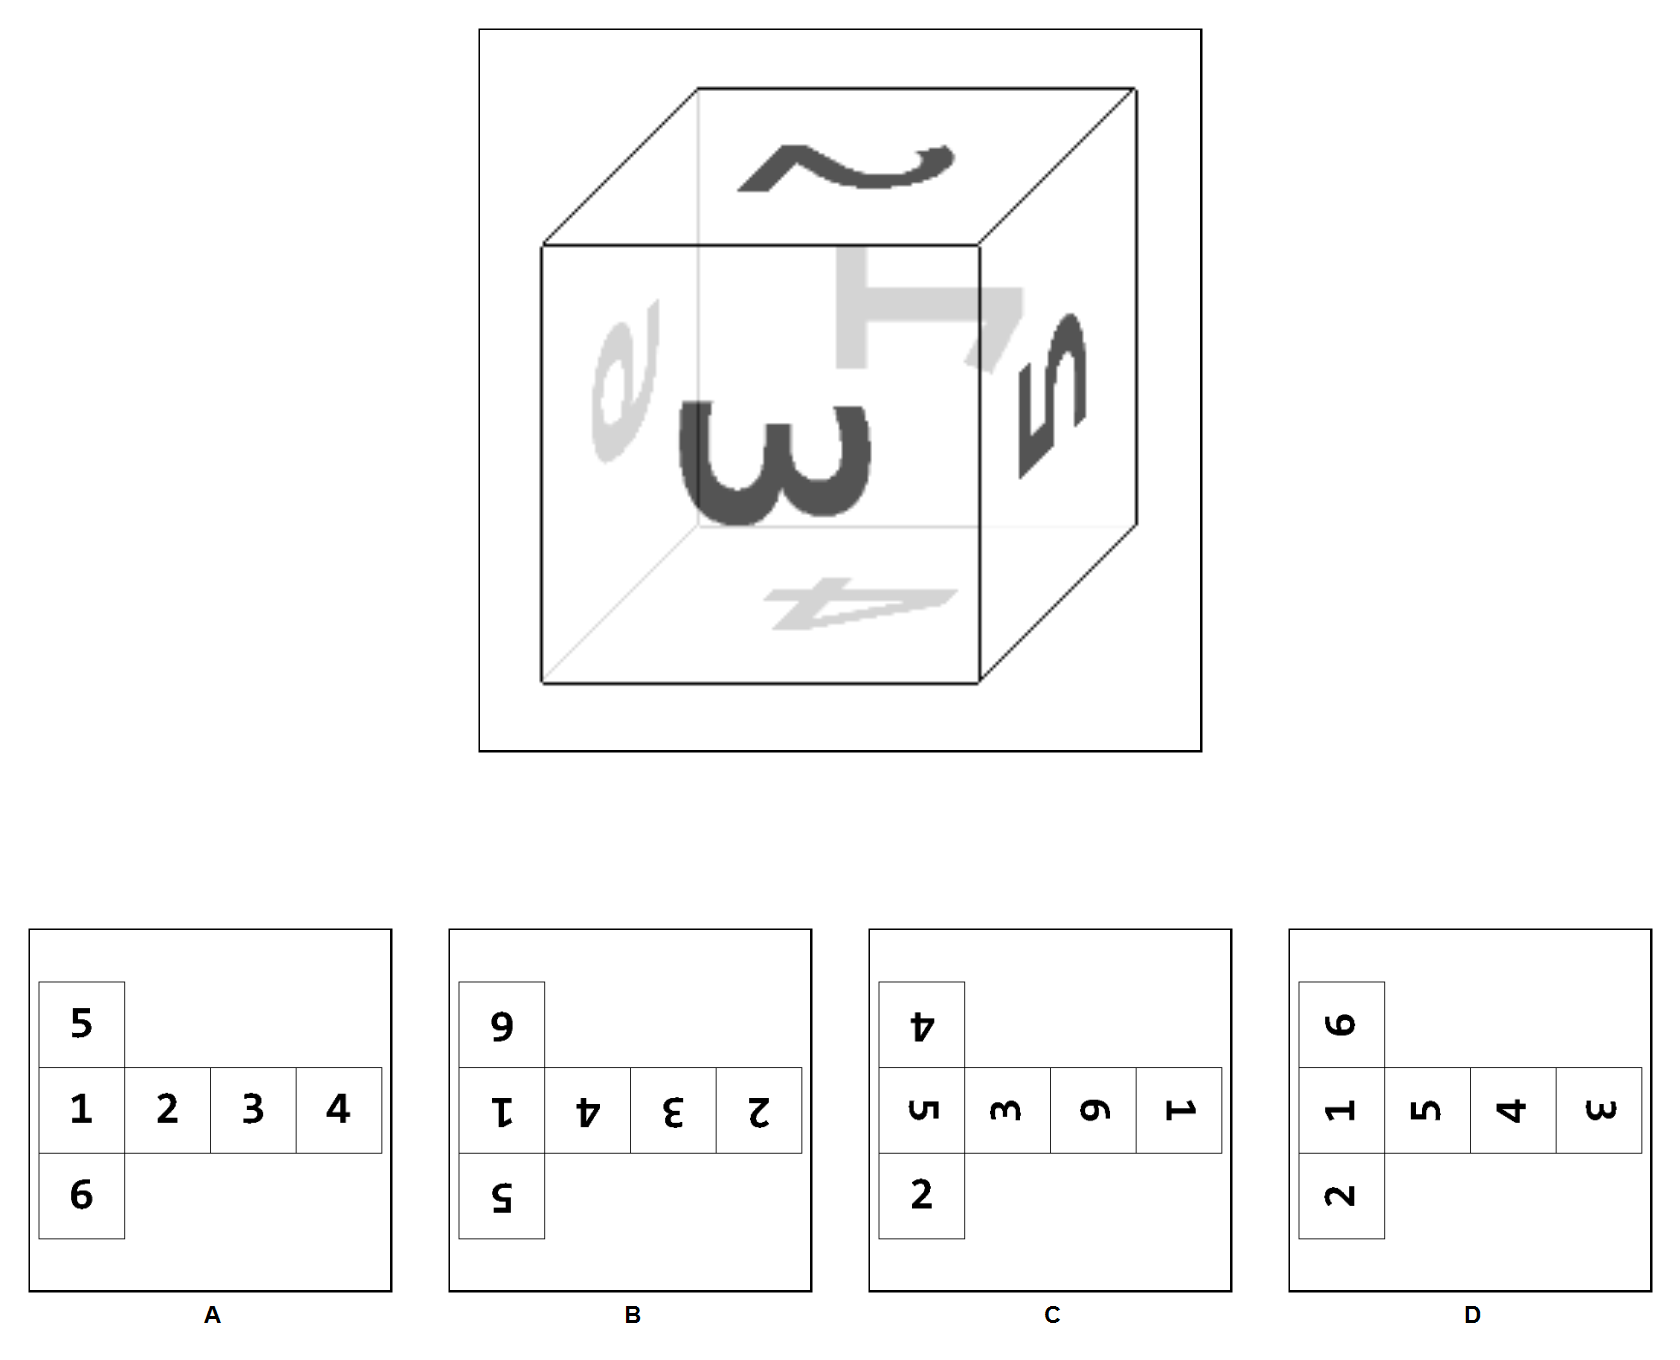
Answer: D